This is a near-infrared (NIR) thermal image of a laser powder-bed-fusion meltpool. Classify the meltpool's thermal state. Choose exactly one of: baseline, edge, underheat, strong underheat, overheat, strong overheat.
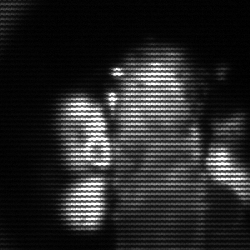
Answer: strong underheat